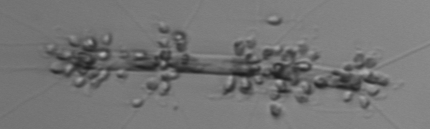
Label: Chaetoceros_didymus_TAG_external_flagellate